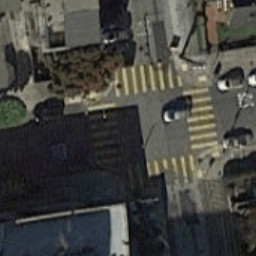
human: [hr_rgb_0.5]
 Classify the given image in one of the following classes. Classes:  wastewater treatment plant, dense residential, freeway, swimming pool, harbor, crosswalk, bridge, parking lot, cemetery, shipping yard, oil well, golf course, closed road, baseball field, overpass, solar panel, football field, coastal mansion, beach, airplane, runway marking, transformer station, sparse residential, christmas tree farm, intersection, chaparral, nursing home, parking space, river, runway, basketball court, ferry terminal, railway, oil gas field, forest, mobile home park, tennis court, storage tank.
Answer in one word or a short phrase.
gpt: crosswalk